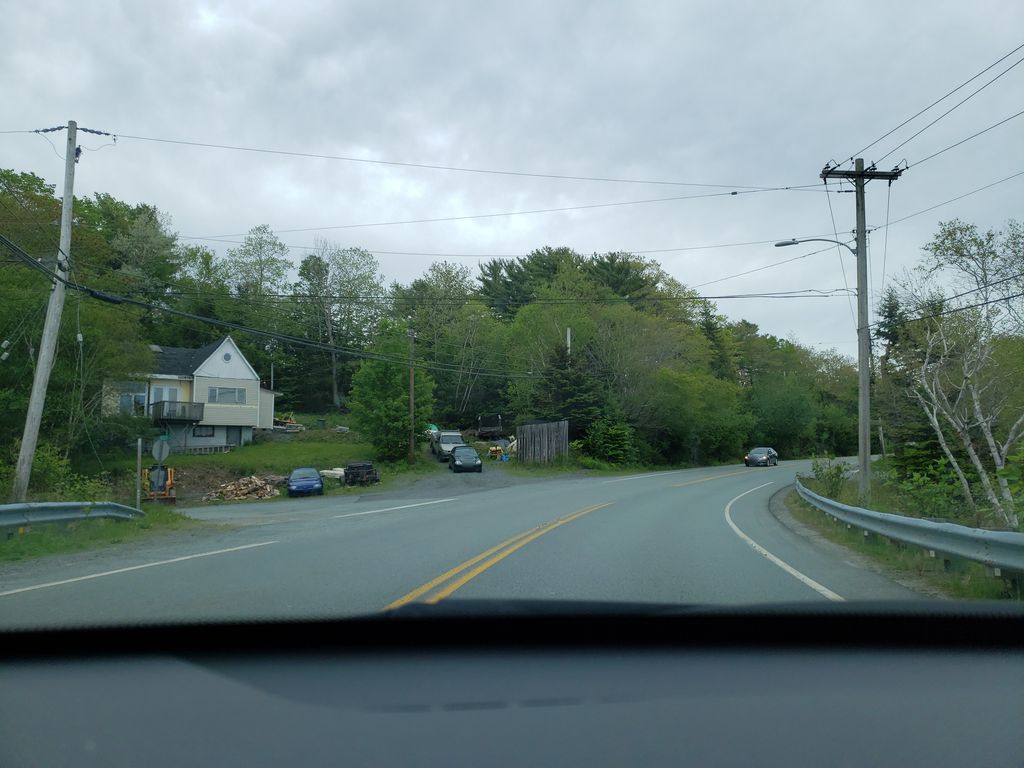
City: halifax